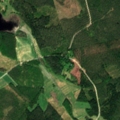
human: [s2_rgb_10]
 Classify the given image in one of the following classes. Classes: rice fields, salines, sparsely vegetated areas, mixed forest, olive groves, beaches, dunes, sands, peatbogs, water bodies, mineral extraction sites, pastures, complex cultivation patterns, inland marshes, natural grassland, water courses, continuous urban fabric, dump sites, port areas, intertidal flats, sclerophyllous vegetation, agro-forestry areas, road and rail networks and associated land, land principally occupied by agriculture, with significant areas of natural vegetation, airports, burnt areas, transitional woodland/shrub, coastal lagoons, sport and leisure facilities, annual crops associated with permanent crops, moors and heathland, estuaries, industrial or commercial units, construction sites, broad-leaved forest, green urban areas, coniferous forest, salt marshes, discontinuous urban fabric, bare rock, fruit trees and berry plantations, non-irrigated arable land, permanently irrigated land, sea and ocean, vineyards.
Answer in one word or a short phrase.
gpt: land principally occupied by agriculture, with significant areas of natural vegetation, coniferous forest, mixed forest, water bodies